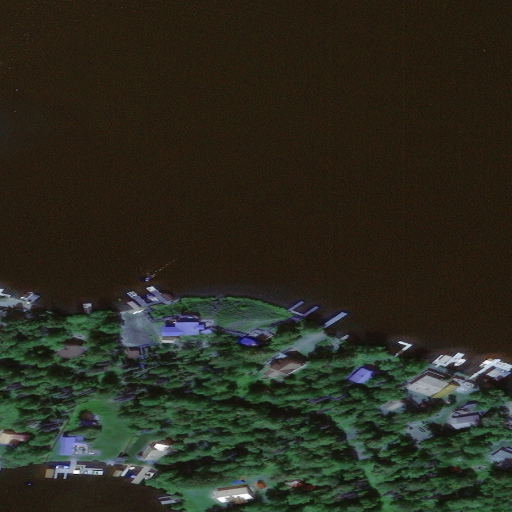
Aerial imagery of island in Alaska named Long Island containing only unknown